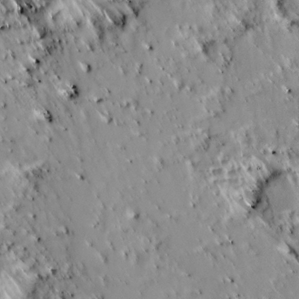
Label: non_frost